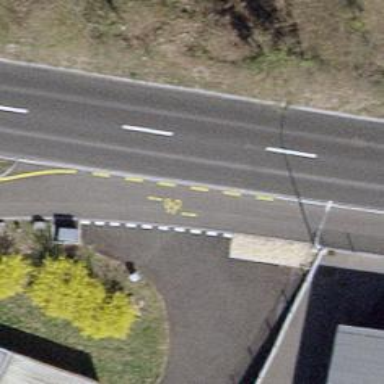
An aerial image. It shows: Block barrier.